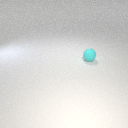
small cyan rubber sphere